Question: I have a view model with a property
'''
public string ErrorMessage
'''
in my XAML I have
'''
<TextBox Grid.Column="7" Text="{Binding Path=ErrorMesssage}"/>
'''
and I get this error message
'''
System.Windows.Data Error: 40 :
BindingExpression path error:
'ErrorMesssage' property not found on 'object'
''MoineauPumpCorrectionViewModel'
(HashCode=27349565)'. BindingExpression:Path=ErrorMesssage;
DataItem='MoineauPumpCorrectionViewModel' (HashCode=27349565);
target element is 'TextBox' (Name=''); target property is 'Text' (type 'String')
'''
Now the problem is this. I load up snoop to look at the data context of the TextBox

It is very clear that the datacontext is indeed my correct view model and it has the property 'ErrorMessage' which in this case reads 'cannot be empty' as I expect. So what am I doing wrong here?
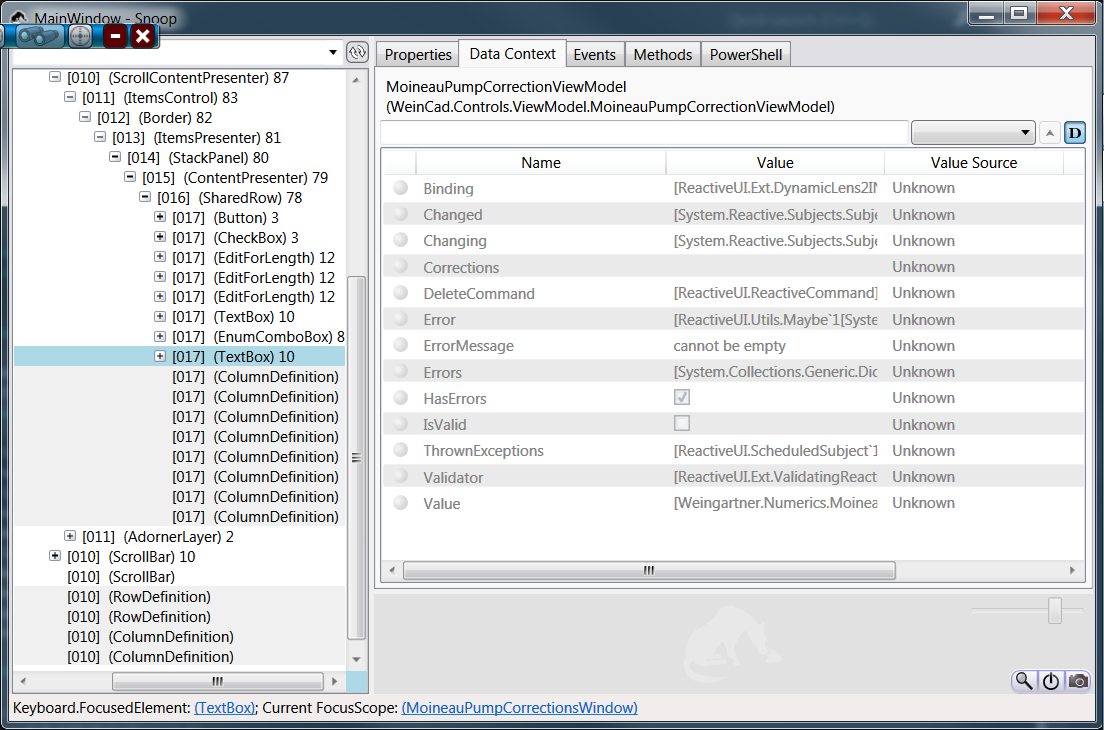
Answer: Sorry bud but you spelt wrong.
Lose the extra 's' :D
instead of this
'''
<TextBox Grid.Column="7" Text="{Binding Path=ErrorMesssage}"/>
'''
try this
'''
<TextBox Grid.Column="7" Text="{Binding Path=ErrorMessage}"/>
'''